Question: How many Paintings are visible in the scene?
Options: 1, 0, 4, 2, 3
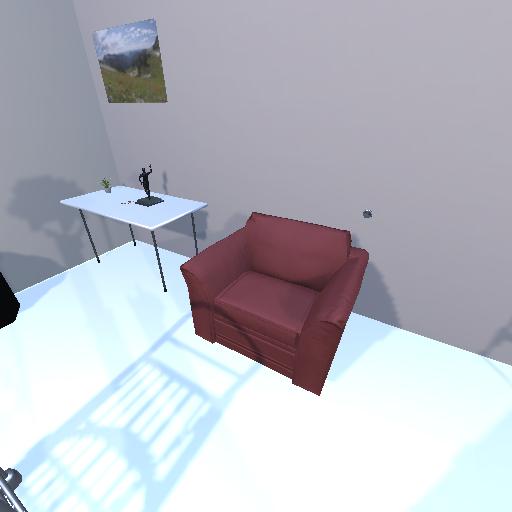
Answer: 1